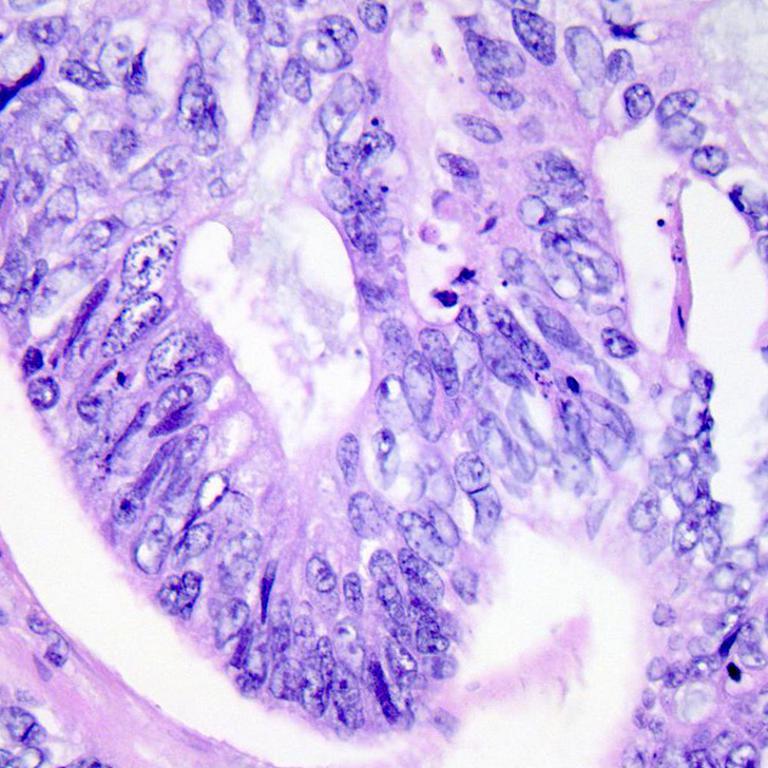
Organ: colon
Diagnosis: adenocarcinomas